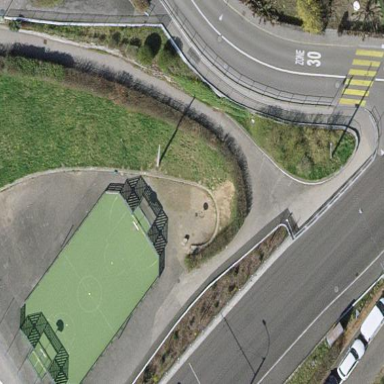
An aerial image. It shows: Basketball court on pitch.